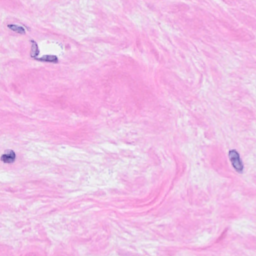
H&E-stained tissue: Breast